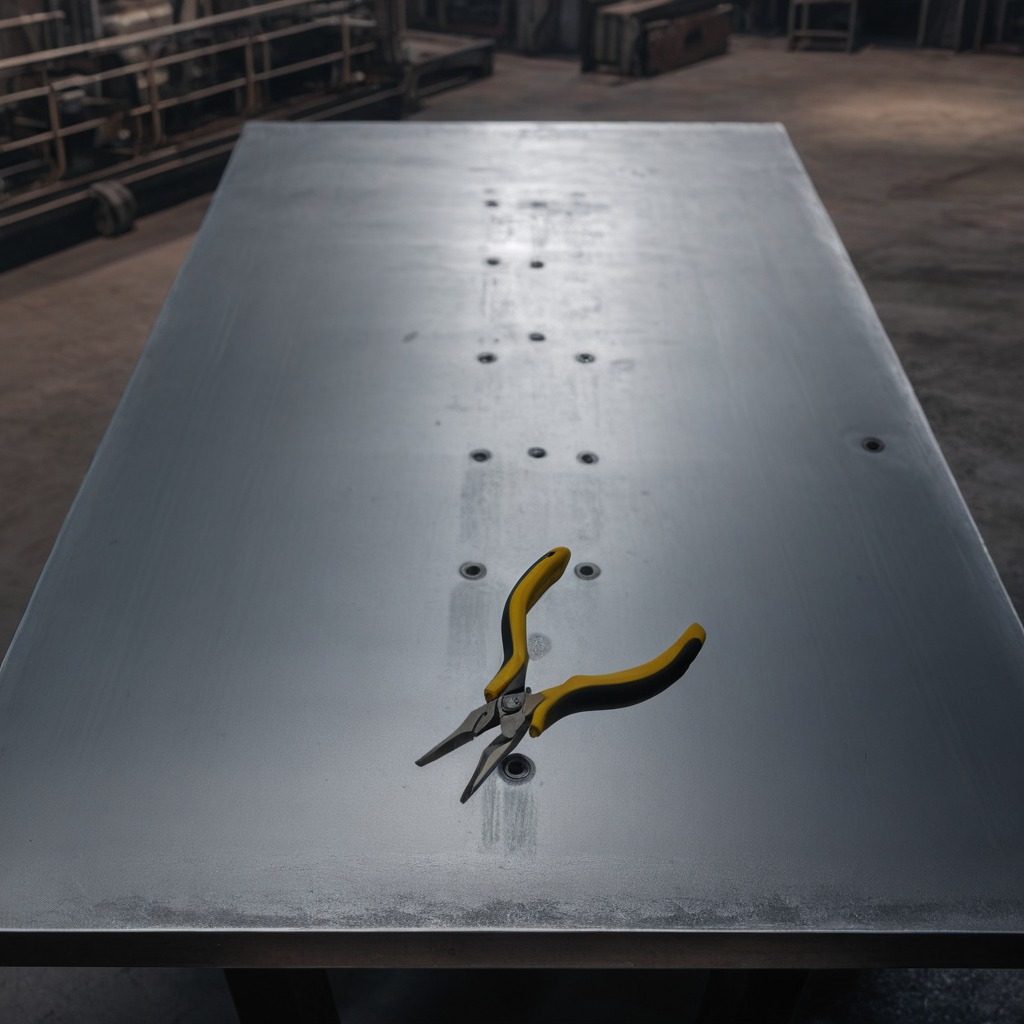
A plier is lying on the cold steel table in a mining workshop.